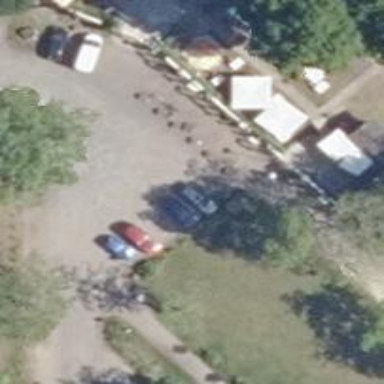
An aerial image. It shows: Parking space.